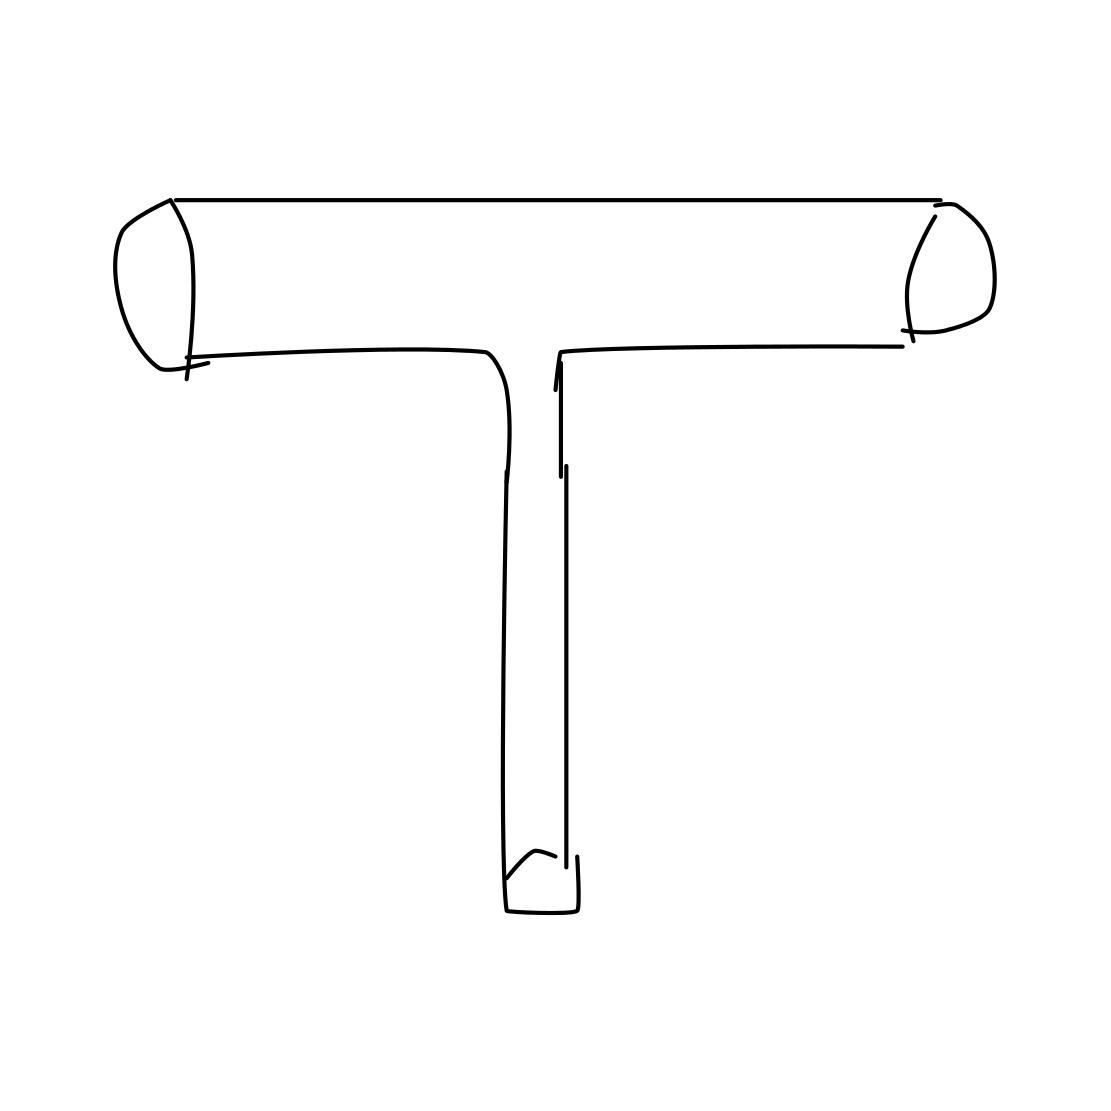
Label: hammer